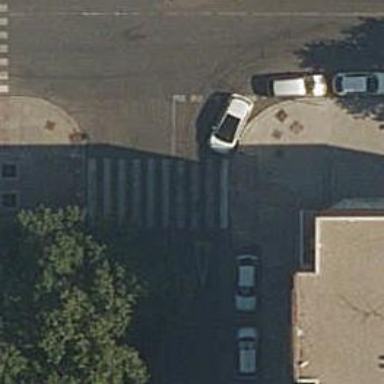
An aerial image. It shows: Marked road crossing.